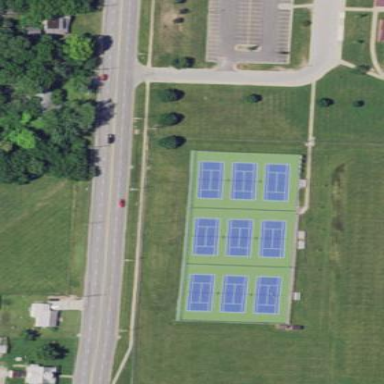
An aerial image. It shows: Tennis court on the leisure land pitch.